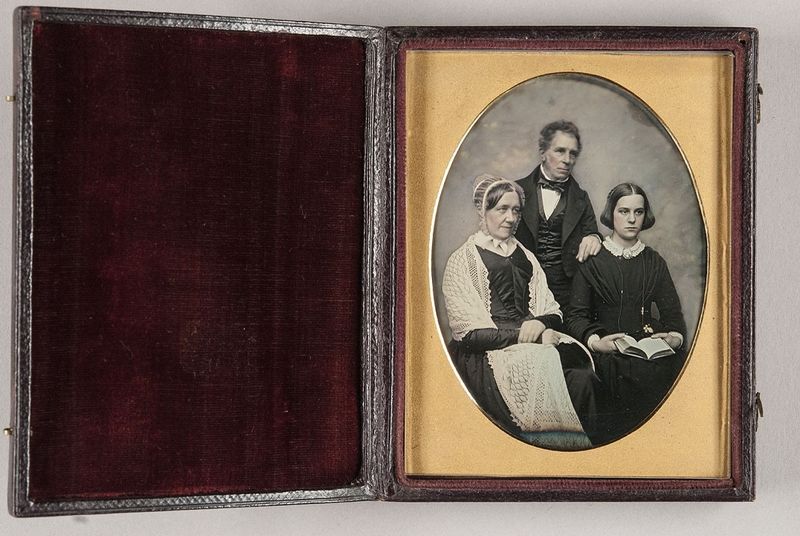
Titel: Familienporträt
Standort: Hamburg
Institution: Museum für Kunst und Gewerbe Hamburg
Schlagwörter: mann, weiß, frauen, menschen, frau, schwarz, rahmen, gruppenportrait, figur, mutter, paar, tochter, vater, kopfbedeckung, foto, fotografie, photographie, buch, photo, ehe, etui, lichtbild, handkoloriert, daguerreotypie, bildwerke, angewandte und bildende kunst, hessische systematik, mädchen, porträtfotografie, porträtphotographie, gruppenporträt, verheiratetes paar, matrimonium, ehestand, handkolorierung, familienporträt, familienorträt, klassische fotos